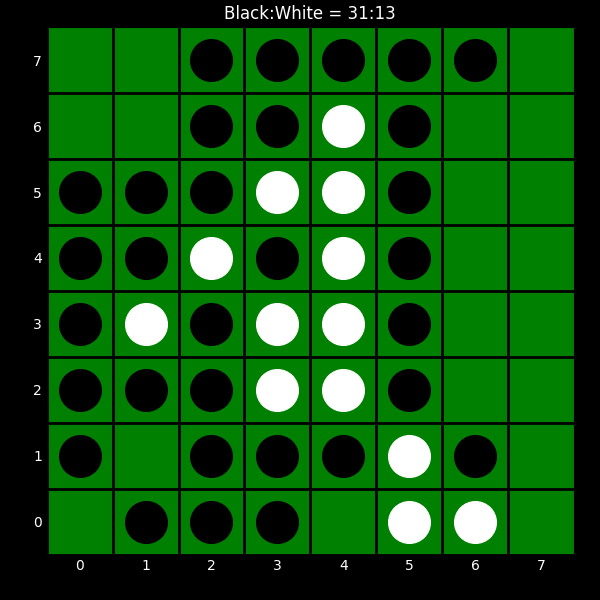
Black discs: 31
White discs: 13